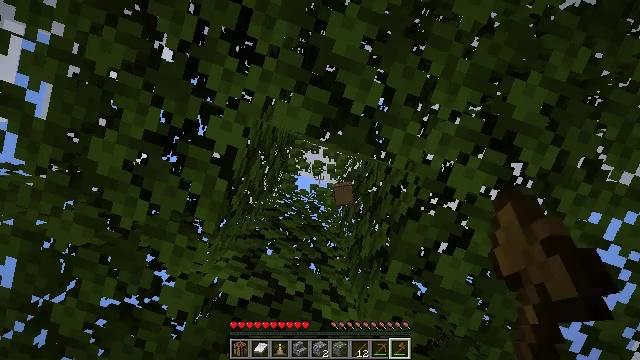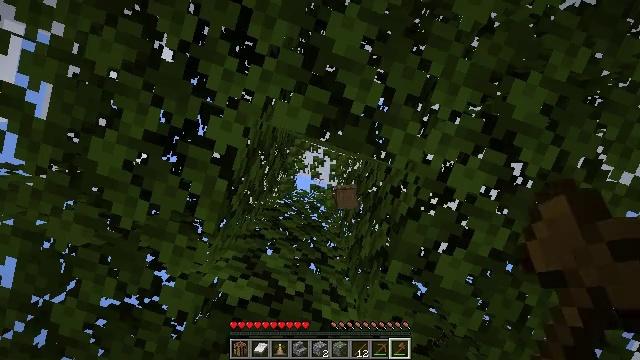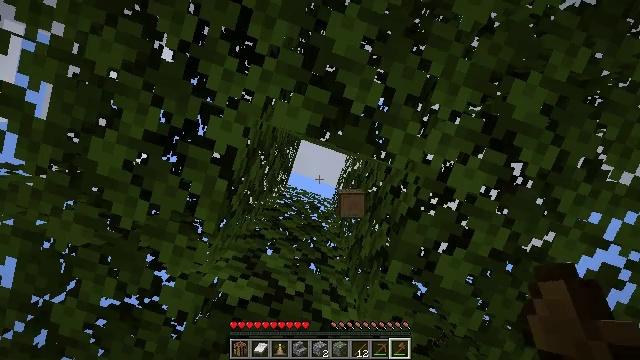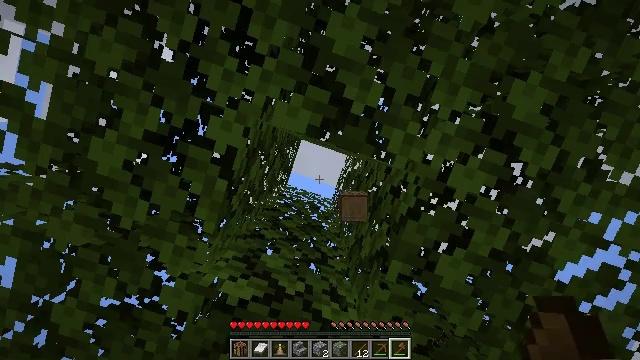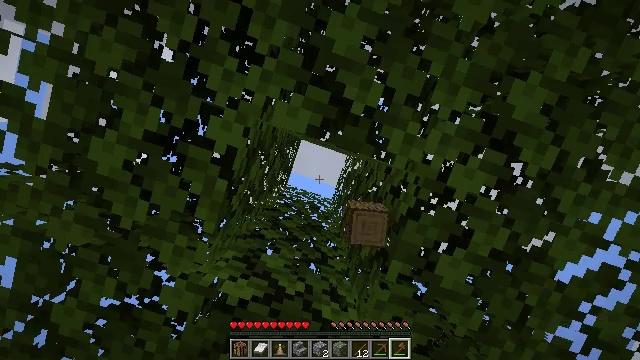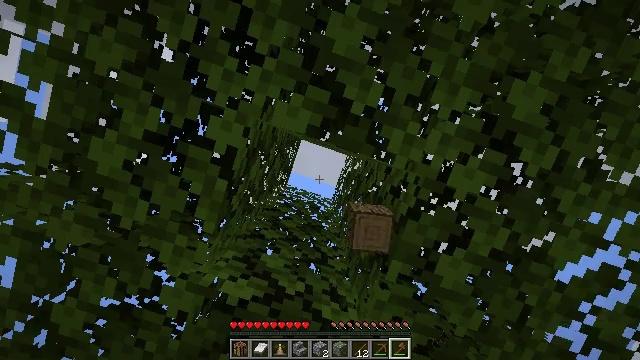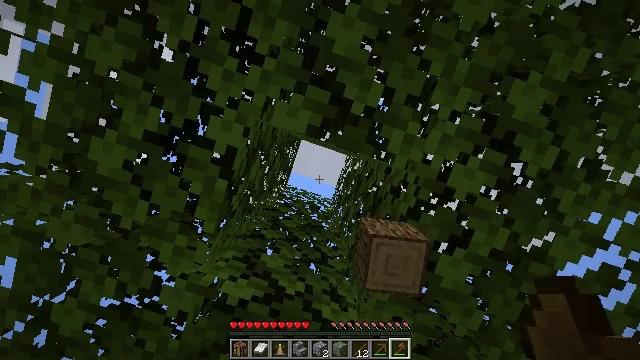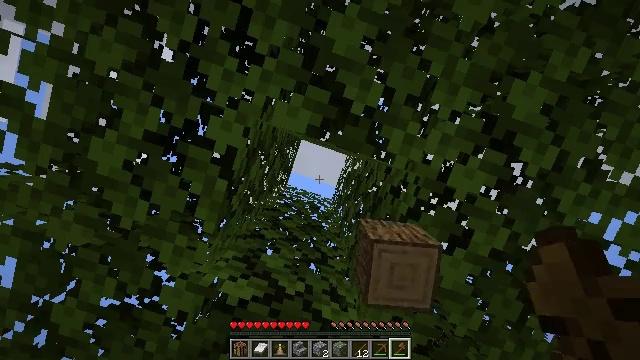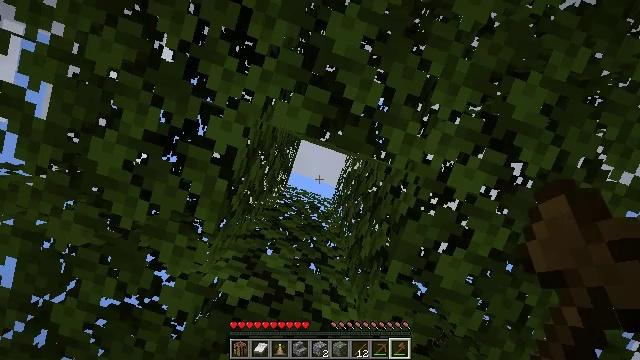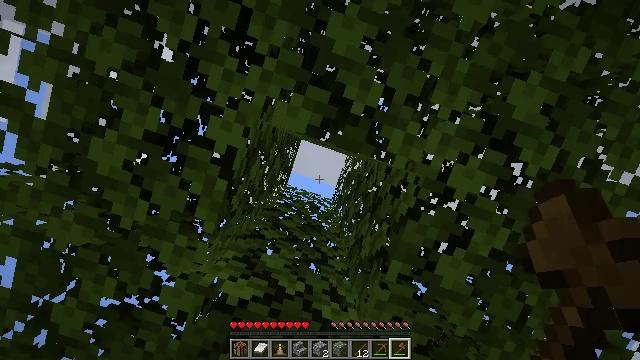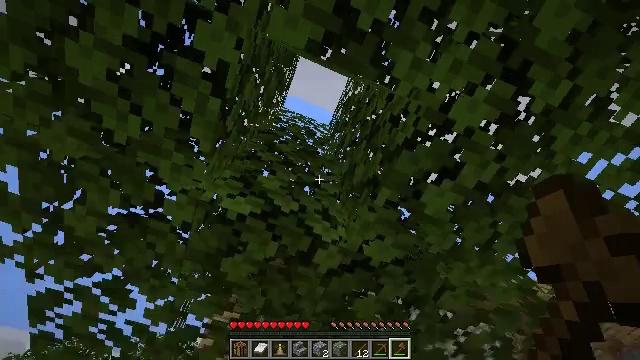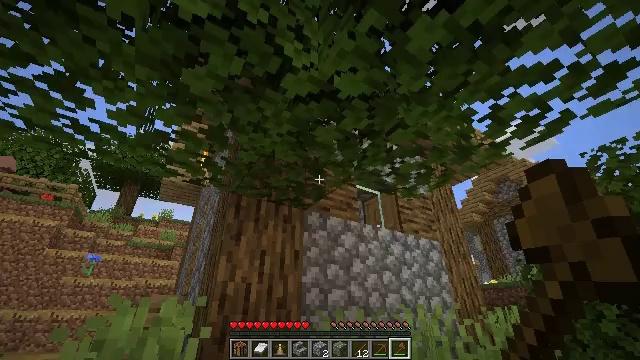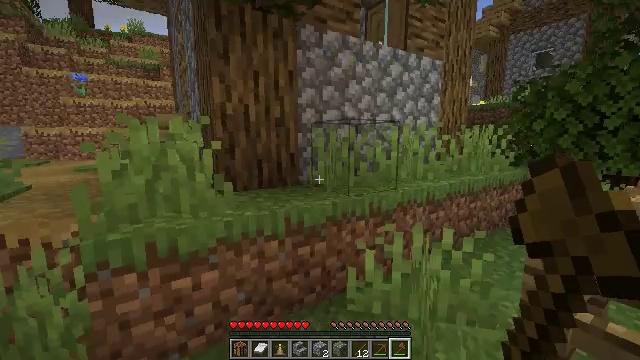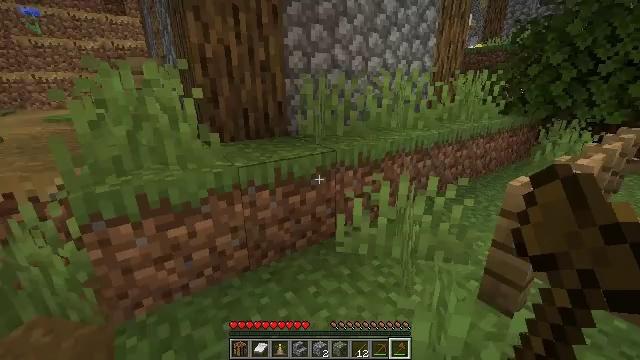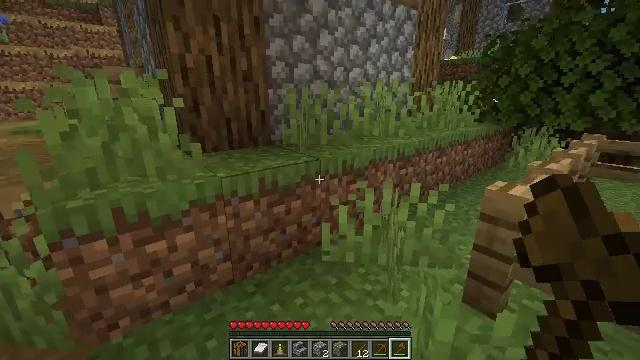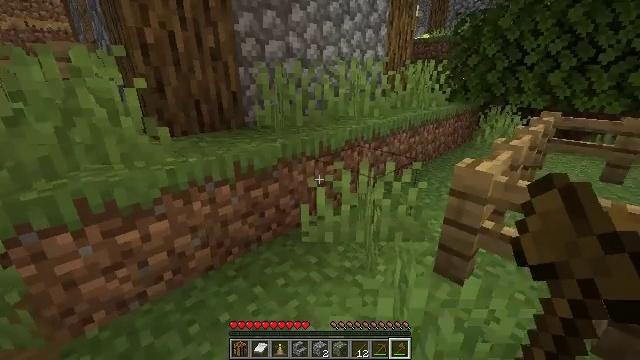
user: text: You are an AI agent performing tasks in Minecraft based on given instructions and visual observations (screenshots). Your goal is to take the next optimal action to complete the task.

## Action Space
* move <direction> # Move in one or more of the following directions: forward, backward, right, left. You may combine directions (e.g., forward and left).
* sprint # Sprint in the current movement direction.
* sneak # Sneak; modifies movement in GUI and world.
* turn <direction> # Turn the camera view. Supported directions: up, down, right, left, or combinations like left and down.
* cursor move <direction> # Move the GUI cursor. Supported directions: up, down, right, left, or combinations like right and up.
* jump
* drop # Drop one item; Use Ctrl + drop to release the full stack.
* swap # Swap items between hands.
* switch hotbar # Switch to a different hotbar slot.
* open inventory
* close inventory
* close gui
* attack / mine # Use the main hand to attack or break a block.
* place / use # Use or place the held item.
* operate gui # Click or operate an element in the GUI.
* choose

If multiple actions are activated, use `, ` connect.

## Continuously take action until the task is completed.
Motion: motion action
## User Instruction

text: Retrieve the brewing stand by breaking it.
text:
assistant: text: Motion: attack / mine
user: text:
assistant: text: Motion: attack / mine
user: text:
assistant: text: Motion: attack / mine
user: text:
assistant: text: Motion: attack / mine
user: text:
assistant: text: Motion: attack / mine
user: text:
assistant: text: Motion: attack / mine
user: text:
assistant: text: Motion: attack / mine
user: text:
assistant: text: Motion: no_op
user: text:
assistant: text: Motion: no_op
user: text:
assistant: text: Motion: turn right and down
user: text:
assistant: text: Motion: turn right and down
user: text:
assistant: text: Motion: turn down
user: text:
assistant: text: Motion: turn right and down
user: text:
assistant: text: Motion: turn right and up
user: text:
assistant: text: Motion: turn right and down
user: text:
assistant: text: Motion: no_op
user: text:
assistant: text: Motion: no_op
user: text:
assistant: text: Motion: no_op
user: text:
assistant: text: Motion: turn up
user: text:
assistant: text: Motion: turn left and up
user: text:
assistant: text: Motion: turn left and up
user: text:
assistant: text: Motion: turn right and down
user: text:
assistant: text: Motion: no_op
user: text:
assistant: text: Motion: turn left and up
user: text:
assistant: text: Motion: turn left and up
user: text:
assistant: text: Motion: no_op
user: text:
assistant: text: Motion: no_op
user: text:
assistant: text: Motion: turn left and down
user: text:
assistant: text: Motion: turn left
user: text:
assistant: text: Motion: turn left